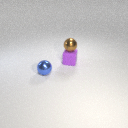
small purple rubber cube below small brown metal sphere